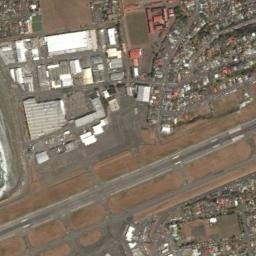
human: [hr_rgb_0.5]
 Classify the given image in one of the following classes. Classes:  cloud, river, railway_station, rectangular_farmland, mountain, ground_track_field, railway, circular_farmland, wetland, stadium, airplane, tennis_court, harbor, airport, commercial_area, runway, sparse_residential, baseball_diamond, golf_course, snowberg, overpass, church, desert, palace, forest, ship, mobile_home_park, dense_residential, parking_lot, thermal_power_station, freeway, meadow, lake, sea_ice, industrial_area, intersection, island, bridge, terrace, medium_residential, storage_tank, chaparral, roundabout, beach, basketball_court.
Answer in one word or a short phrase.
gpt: airport